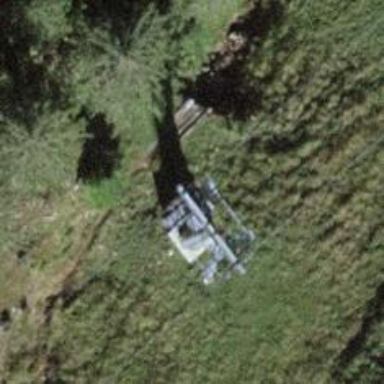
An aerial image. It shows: Pylon used for aerialway.